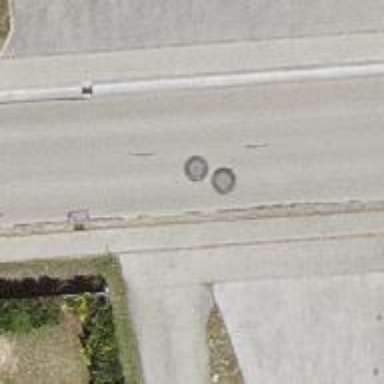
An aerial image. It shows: Unmarked crossing on the road.